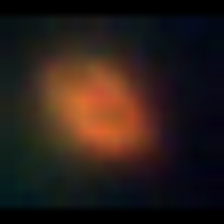
Taxon: NanoPlankton
Group: Other